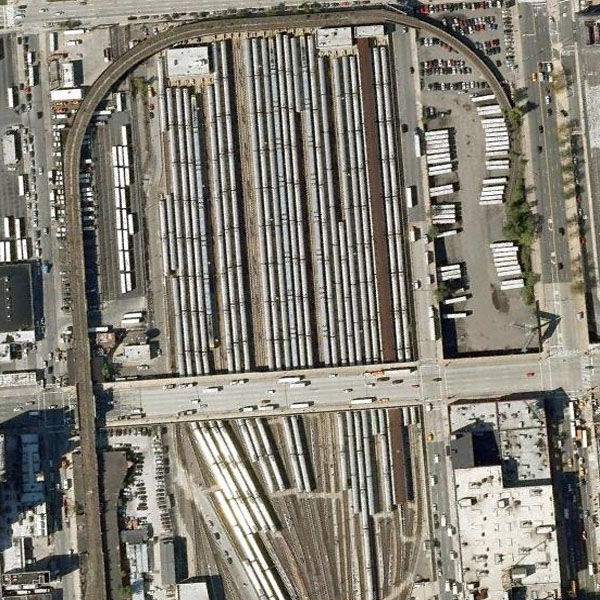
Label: railwayStation